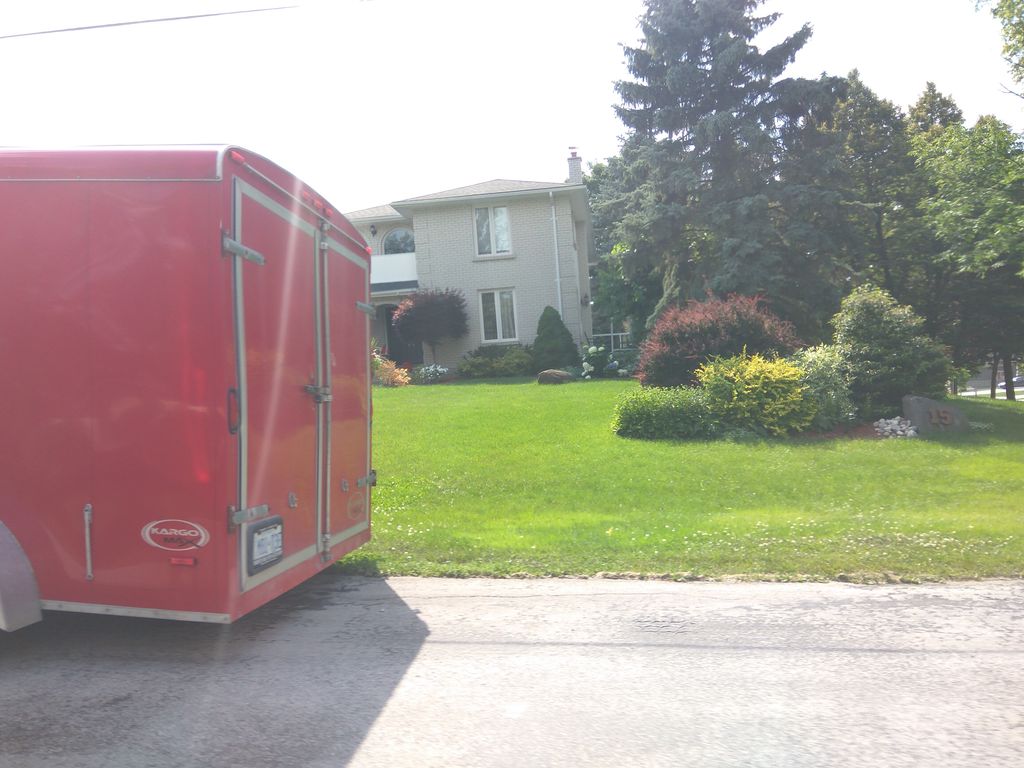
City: kitchener-waterloo